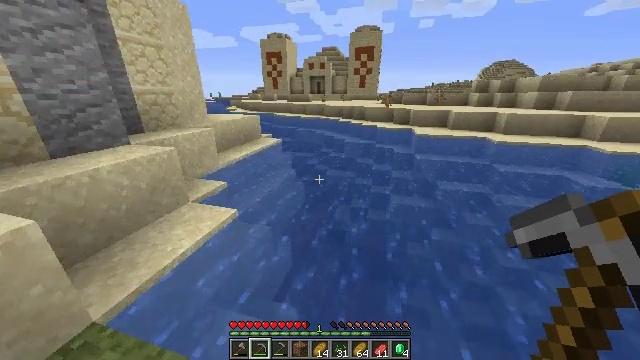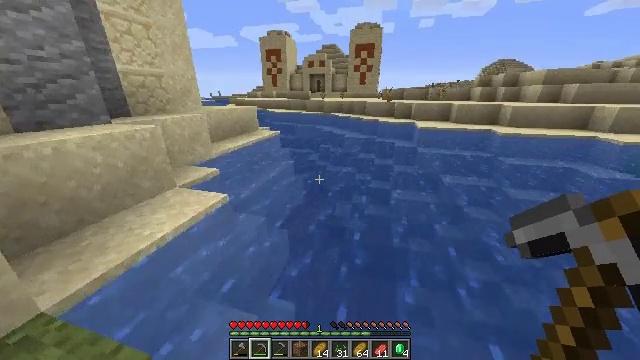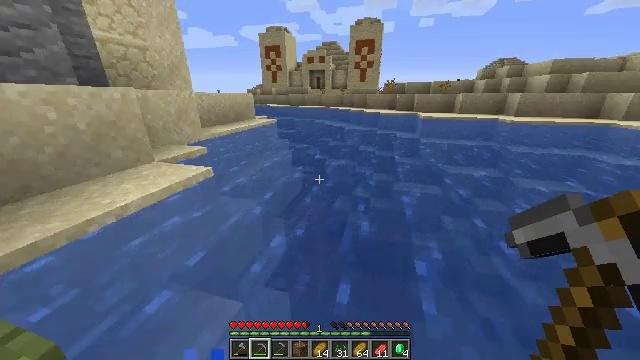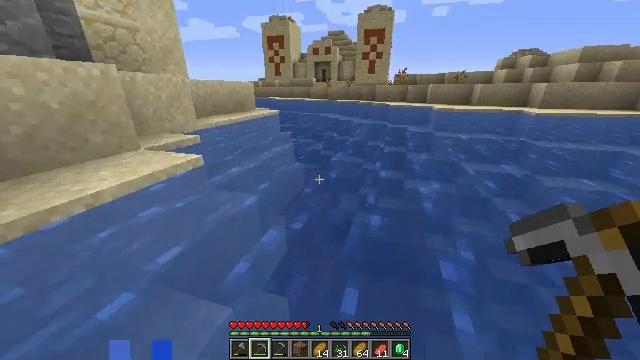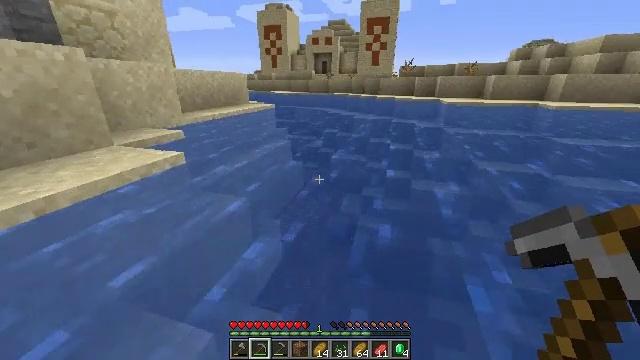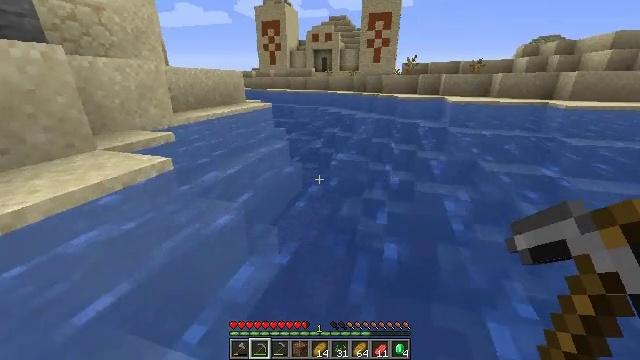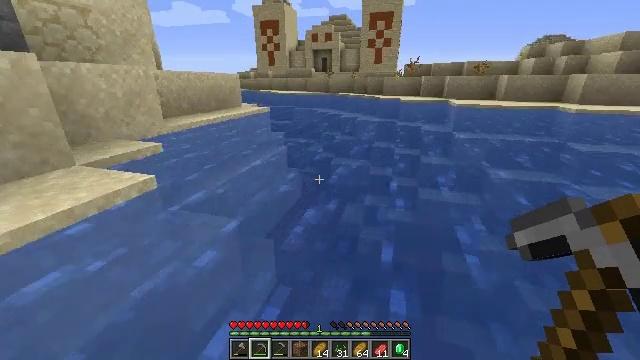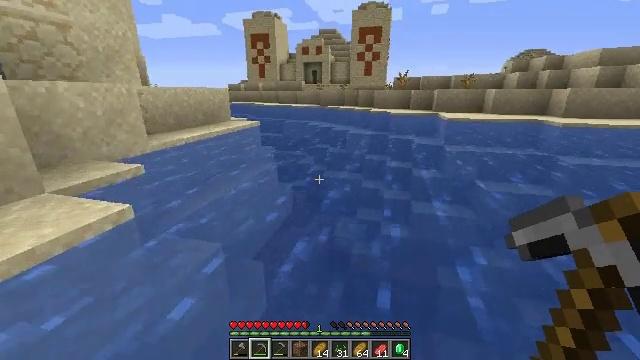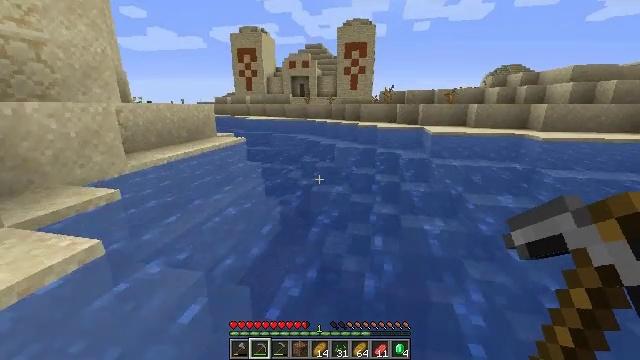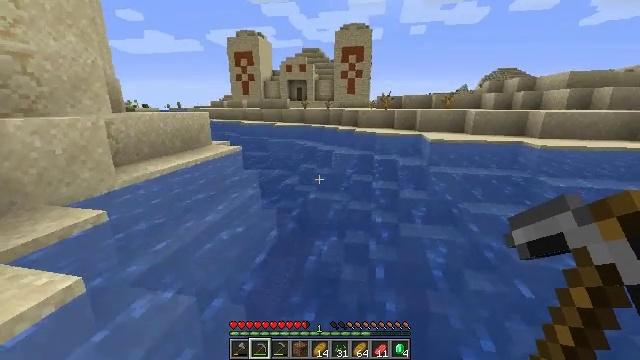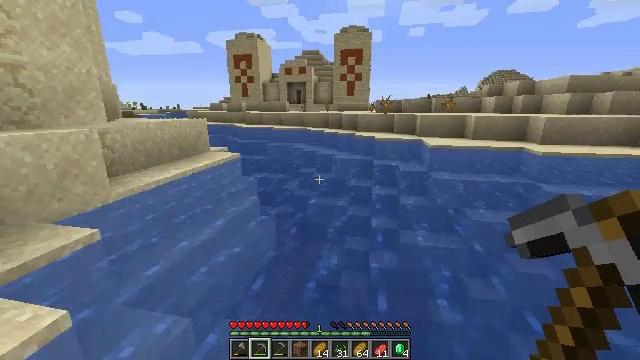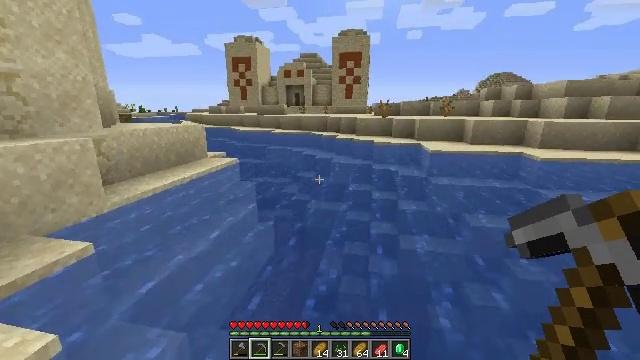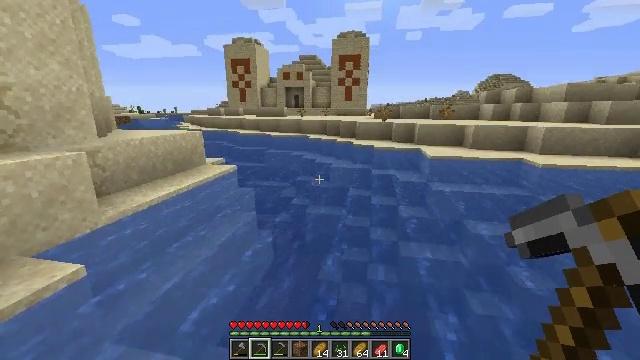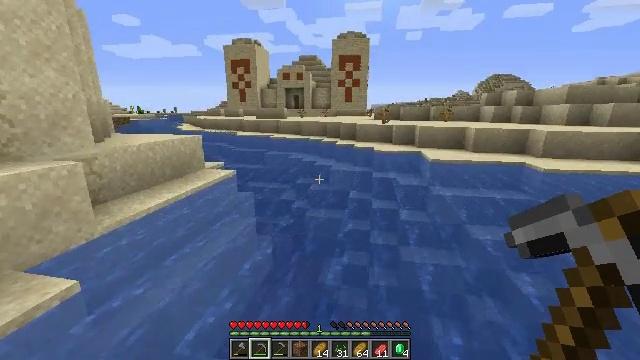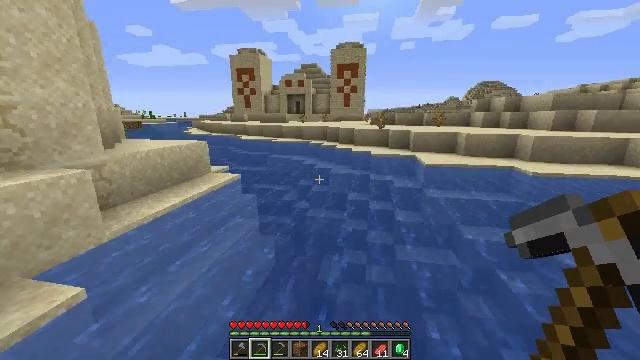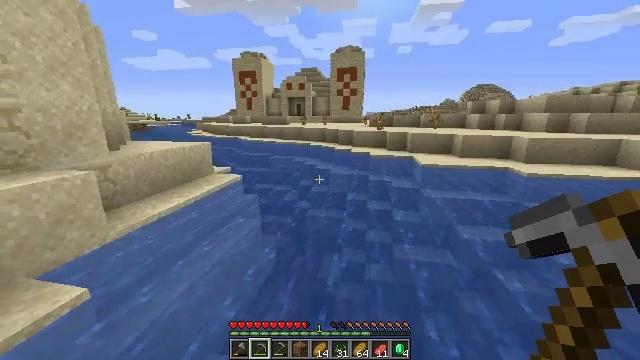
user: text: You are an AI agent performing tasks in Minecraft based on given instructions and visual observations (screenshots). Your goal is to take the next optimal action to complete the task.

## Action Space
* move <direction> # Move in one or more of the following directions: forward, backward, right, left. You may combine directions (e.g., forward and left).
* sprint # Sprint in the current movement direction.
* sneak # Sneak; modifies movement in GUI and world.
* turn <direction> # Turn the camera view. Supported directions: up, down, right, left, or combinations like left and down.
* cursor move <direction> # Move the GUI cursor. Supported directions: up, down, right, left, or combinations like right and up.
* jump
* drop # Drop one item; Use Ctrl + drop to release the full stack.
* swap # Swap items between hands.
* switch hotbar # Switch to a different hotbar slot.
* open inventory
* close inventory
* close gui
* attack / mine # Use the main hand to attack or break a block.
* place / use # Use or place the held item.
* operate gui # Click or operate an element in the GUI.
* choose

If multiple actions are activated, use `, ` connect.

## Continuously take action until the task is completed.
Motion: motion action
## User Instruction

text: Collect orange terracotta for building.
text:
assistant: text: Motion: move forward, sprint, jump
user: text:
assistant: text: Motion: move forward, sprint, jump
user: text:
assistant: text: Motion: move forward, sprint, turn left, jump
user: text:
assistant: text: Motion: move forward, sprint, jump
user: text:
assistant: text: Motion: move forward, sprint, jump
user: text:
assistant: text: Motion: move forward, sprint, jump
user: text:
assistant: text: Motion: move forward, sprint, turn right and up, jump
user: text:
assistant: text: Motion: move forward, sprint, turn right and up, jump
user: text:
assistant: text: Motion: move forward, sprint, jump
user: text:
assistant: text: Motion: move forward, sprint, jump
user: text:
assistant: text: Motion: move forward, sprint, jump
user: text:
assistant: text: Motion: move forward, sprint, jump
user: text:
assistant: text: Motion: move forward, sprint, jump
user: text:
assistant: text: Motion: move forward, sprint, jump
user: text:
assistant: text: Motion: move forward, sprint, jump
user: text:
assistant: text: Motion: move forward, sprint, jump
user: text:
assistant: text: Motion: move forward, sprint, jump
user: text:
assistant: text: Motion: move forward, sprint, jump
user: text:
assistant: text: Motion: move forward, sprint, jump
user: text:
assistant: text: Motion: move forward, sprint, jump
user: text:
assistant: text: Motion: move forward, sprint, turn right, jump
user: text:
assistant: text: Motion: move forward, sprint, turn right, jump
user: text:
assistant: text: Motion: move forward, sprint, turn right, jump
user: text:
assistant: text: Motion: move forward, sprint, turn right, jump
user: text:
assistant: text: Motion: move forward, sprint, turn right, jump
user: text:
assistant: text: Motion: move forward, sprint, jump
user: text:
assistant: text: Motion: move forward, sprint, turn right, jump
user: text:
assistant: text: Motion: move forward, sprint, jump
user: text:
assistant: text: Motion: move forward, sprint, jump
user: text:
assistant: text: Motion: move forward, sprint, jump